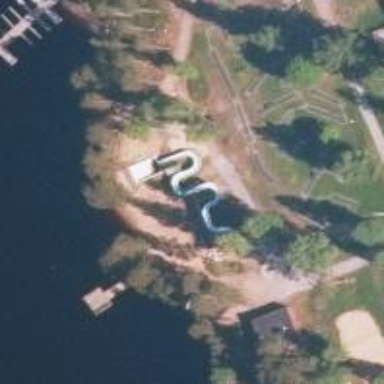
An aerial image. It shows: Water slide attraction.